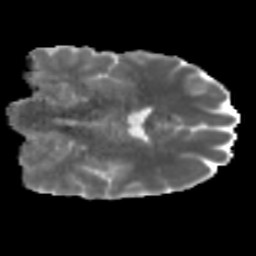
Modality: MD
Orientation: coronal
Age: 46
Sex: male
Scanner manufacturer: siemens
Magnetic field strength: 3 T
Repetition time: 5 s
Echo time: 0.092 s